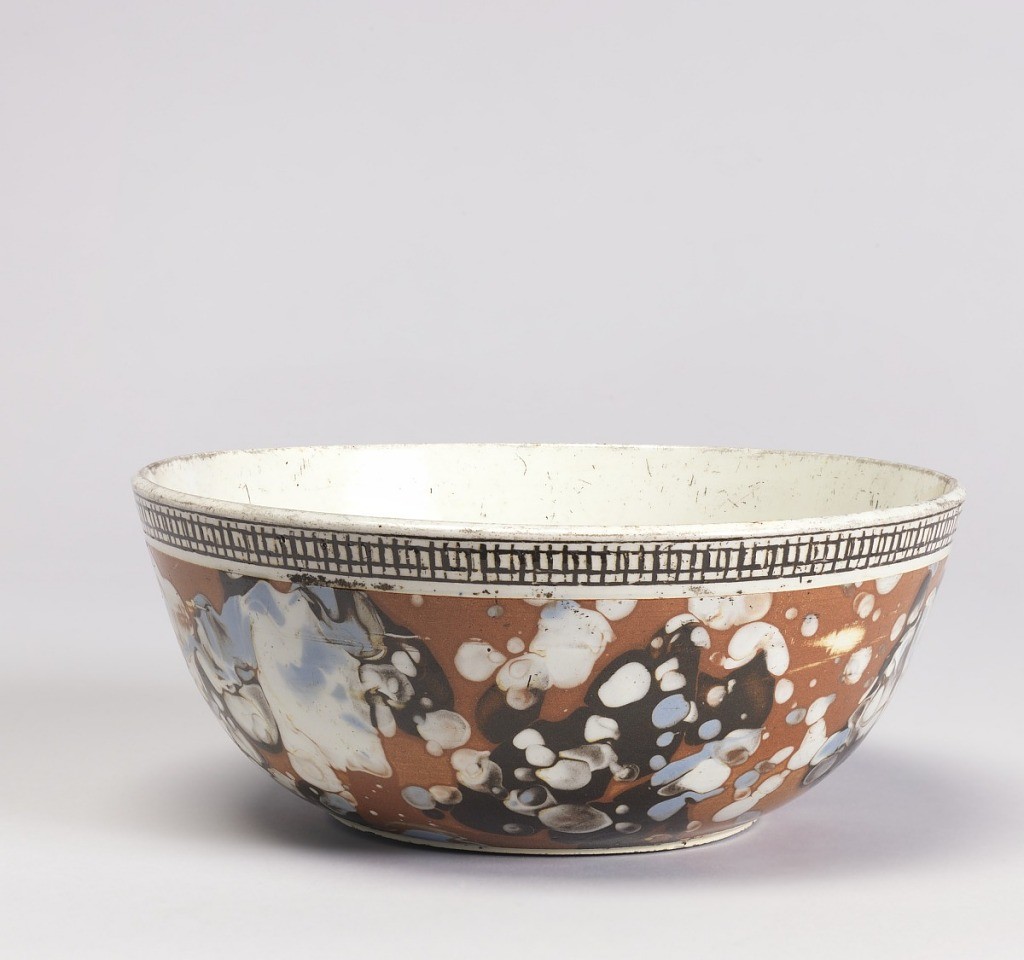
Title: Bowl
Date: late 18th century
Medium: Glazed earthenware
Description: Circular with rounded sides. Outside mottled in dark brown, blue and white against lighter brown ground, suggesting composite stone. White band about top with black cross-hatching. Ring foot ground down.